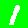
Digit: 1